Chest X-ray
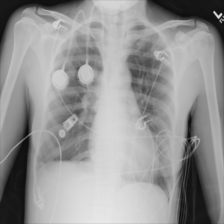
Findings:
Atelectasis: positive
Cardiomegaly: negative
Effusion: negative
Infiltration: negative
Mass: negative
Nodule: negative
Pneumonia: negative
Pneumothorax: negative
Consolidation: negative
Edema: negative
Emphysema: negative
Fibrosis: negative
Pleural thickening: negative
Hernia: negative